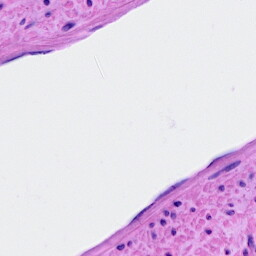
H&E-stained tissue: Ovarian